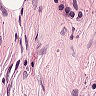
Metastatic tissue present: no